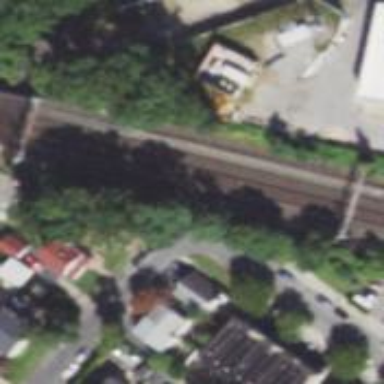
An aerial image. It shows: Electrified railway with rail tracks.